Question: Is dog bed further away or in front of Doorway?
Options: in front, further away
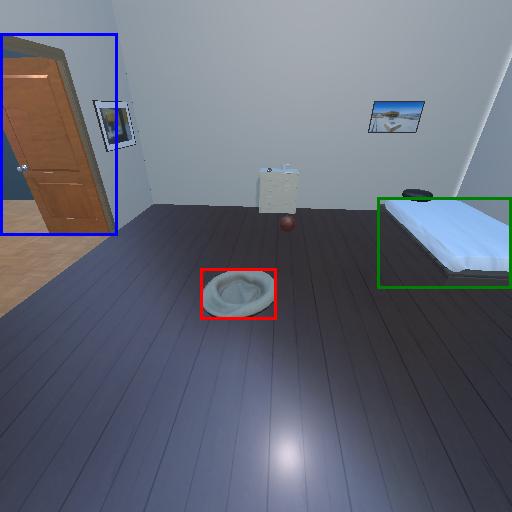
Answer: in front